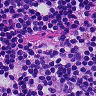
Metastatic tissue present: no